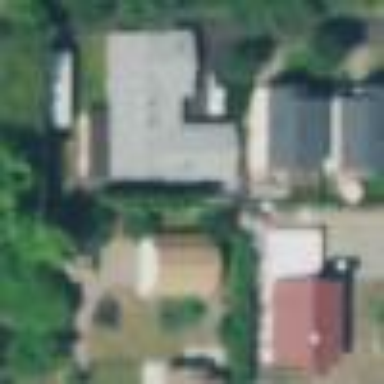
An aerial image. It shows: Residential area composed of single-family homes.